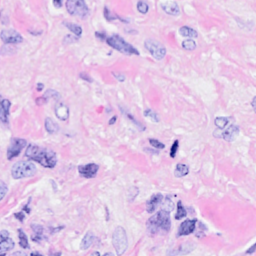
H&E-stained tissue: Breast